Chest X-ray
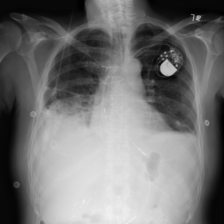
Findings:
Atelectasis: negative
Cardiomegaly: negative
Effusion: negative
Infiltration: negative
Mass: negative
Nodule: positive
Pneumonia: negative
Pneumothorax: negative
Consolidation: negative
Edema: negative
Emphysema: negative
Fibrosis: negative
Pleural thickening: negative
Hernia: negative